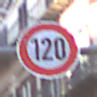
Verkehrszeichen: Geschwindigkeit120
Umgebung: Outdoor, Urban
Tageszeit: SunriseSunset
Wetter: PartlyCloudy
Licht: Natural
Jahreszeit: NotSpecified
Kontrast: LowContrast